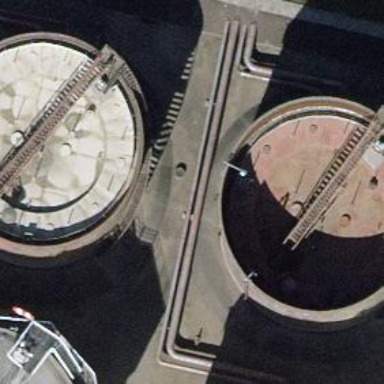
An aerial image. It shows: Industrial building with storage tank.